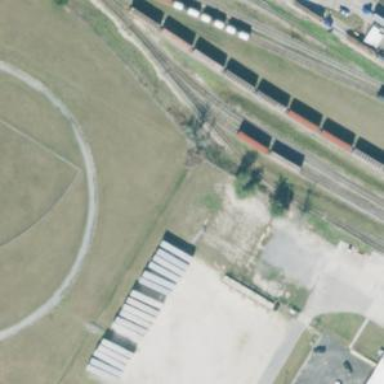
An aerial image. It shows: Rail spur service.